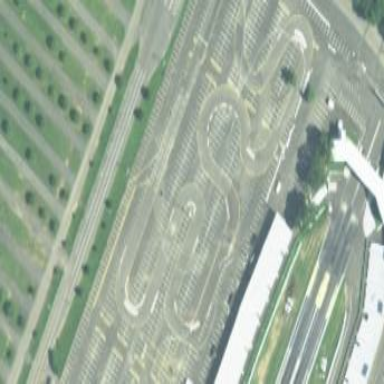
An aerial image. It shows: Karting raceway.